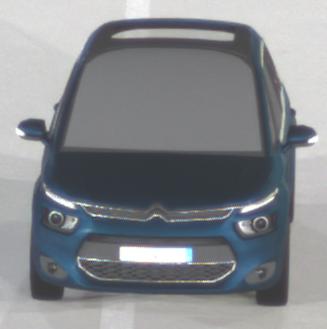
Make: Citroen
Model: Grand C4 Picasso VTi 120
Detailed model: Grand C4 Picasso (II)
Model produced from: 2013/10
Model produced until: 2015/02
Doors: 5
Color: blue
Road condition: dry road
Daytime: night
Contrast: high contrast